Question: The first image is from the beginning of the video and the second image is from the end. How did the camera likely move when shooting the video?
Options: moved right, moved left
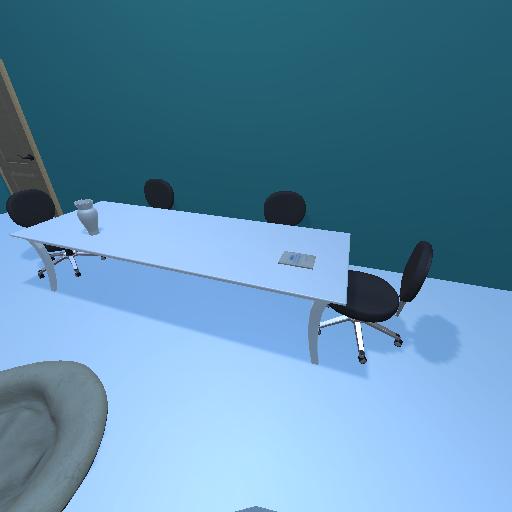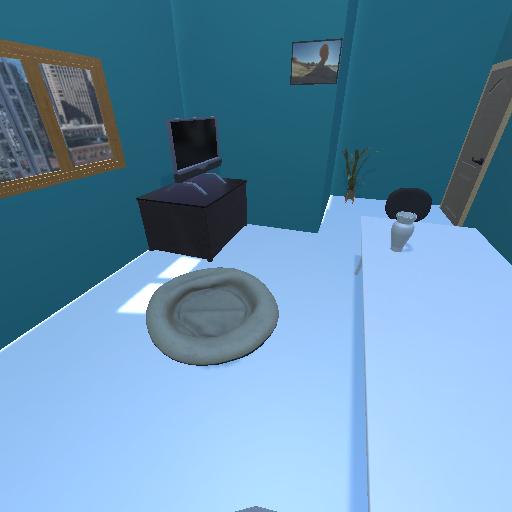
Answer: moved right